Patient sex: F
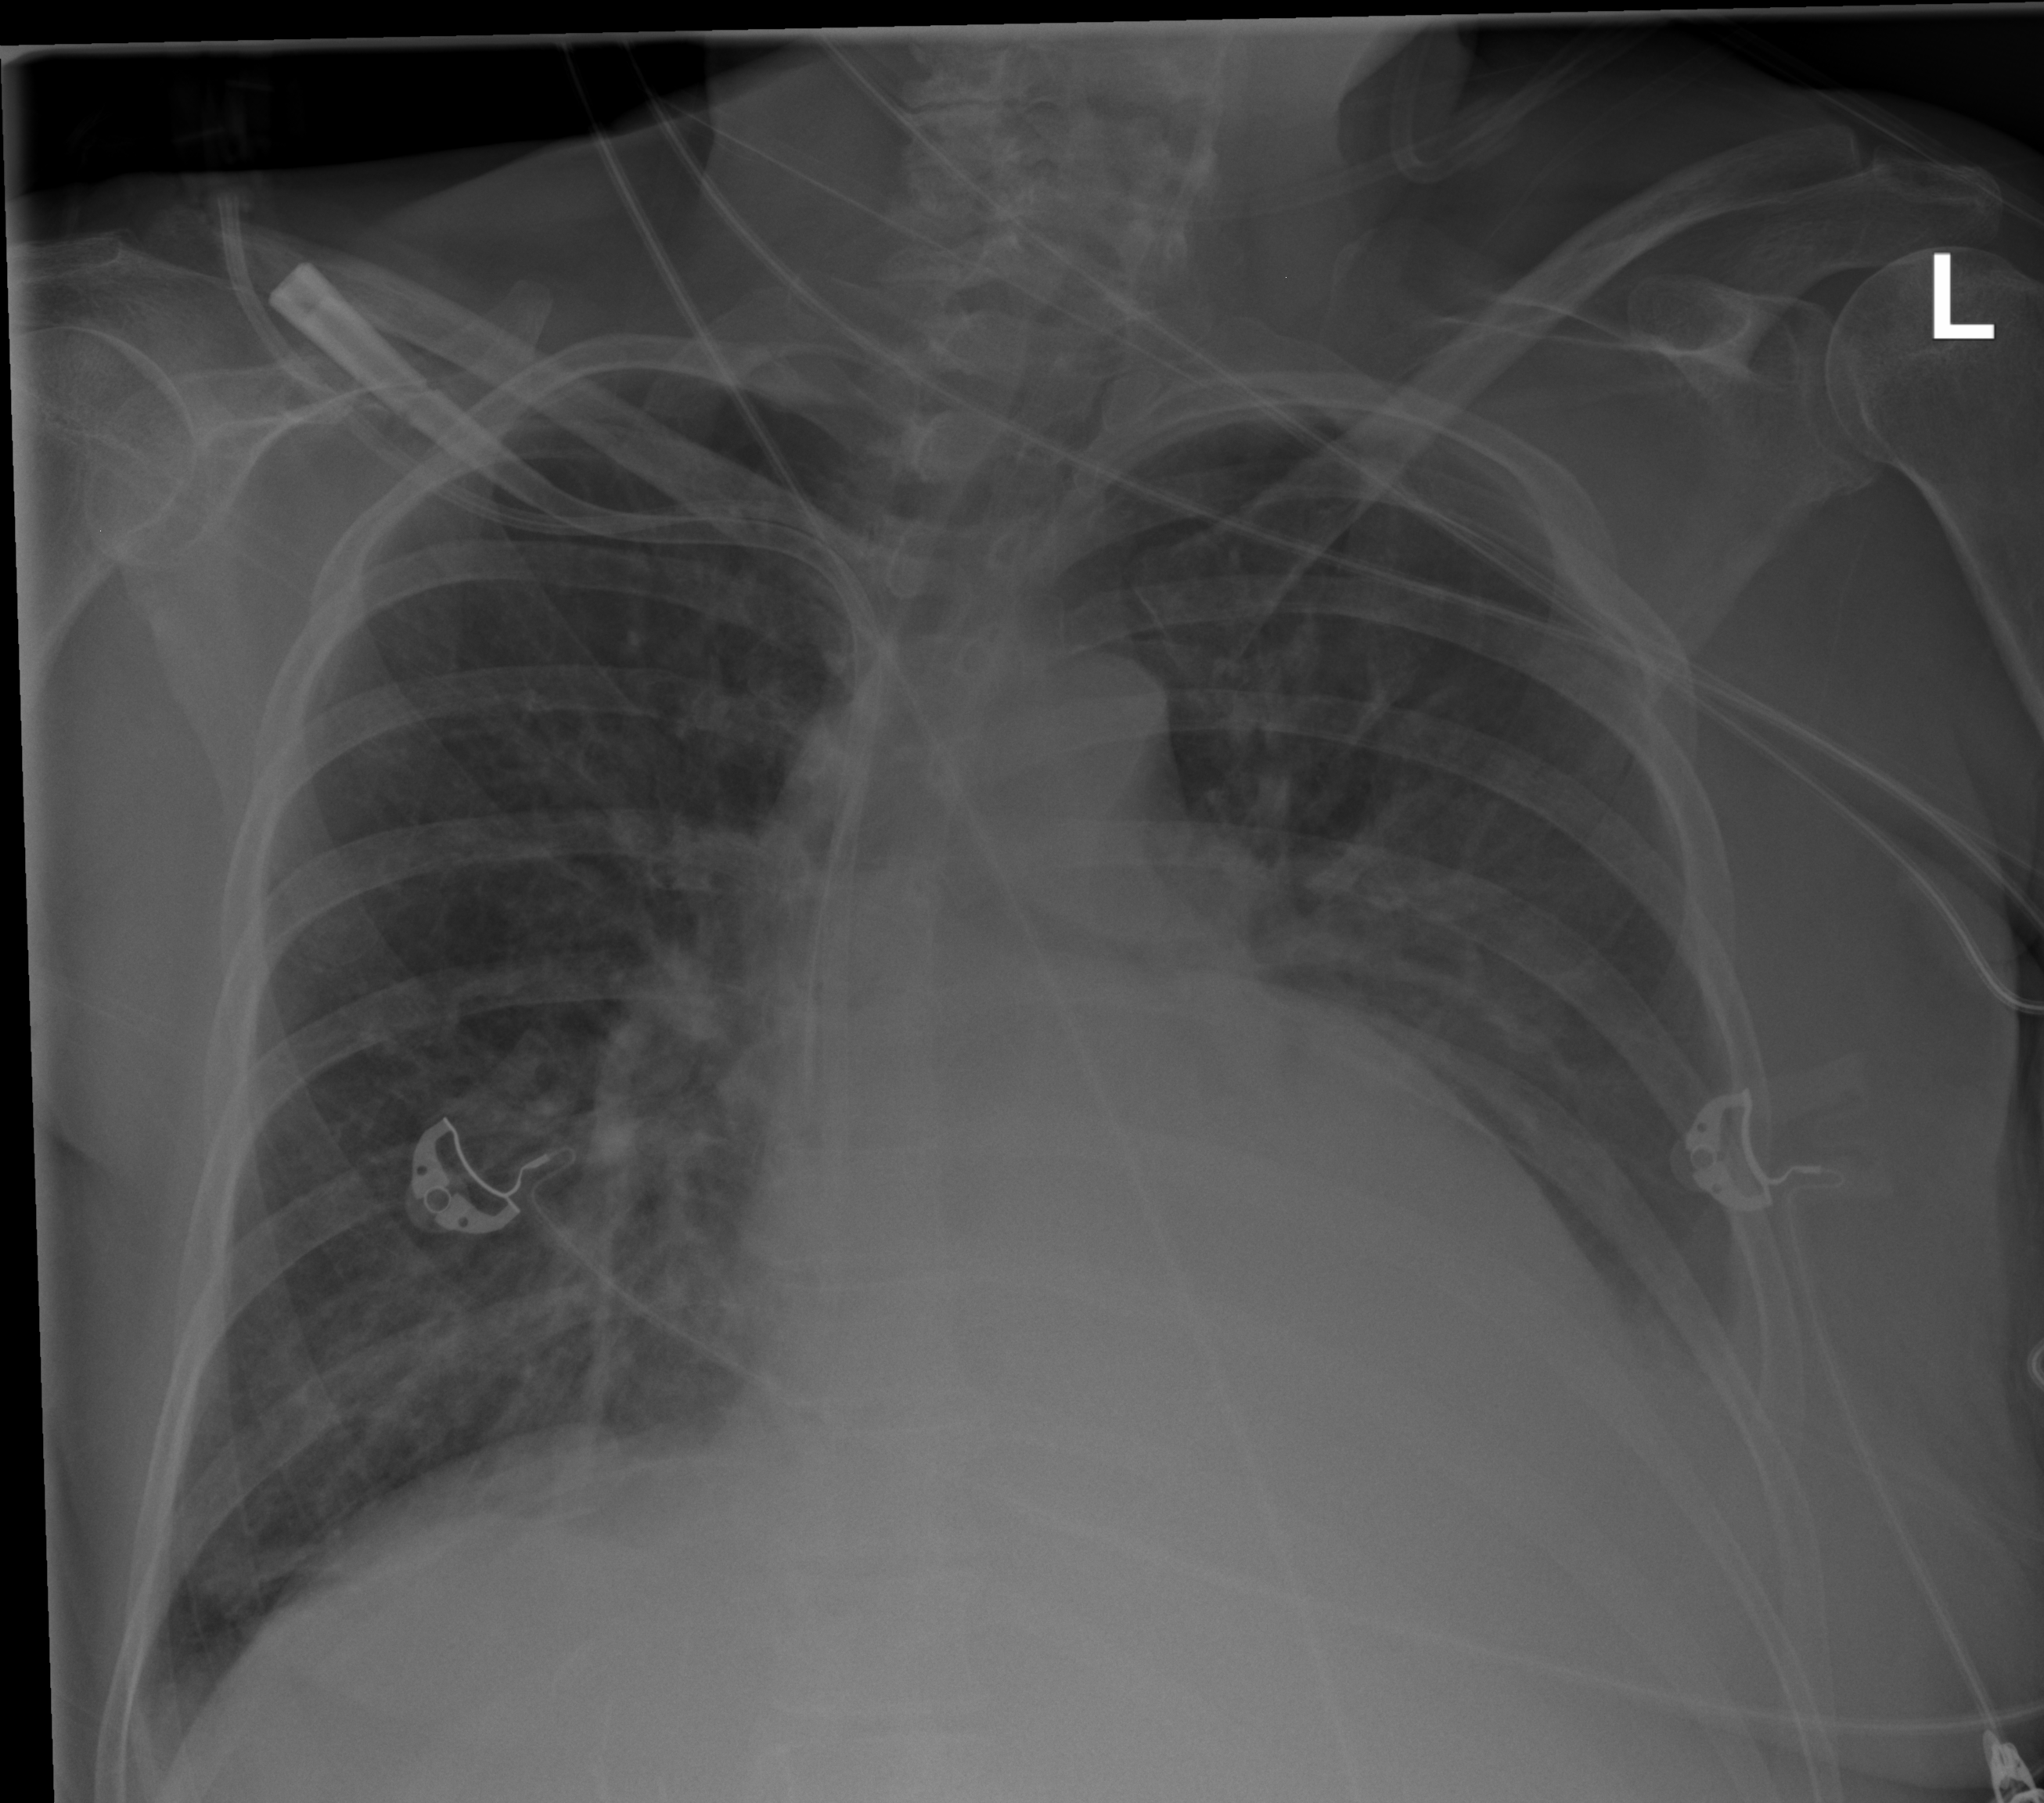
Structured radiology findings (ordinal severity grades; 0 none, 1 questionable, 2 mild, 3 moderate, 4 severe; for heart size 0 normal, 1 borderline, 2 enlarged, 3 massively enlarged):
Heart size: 2
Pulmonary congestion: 0
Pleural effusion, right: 2
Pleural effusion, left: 0
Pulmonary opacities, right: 2
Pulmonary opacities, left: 2
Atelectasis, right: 2
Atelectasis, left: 2